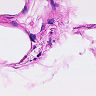
Metastatic tissue present: no